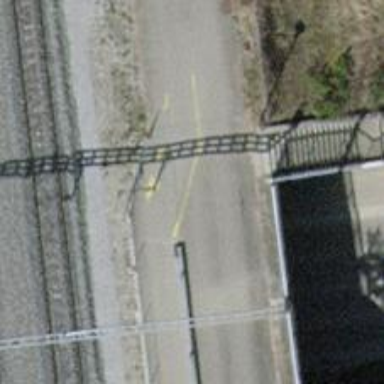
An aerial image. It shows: Asphalt cycleway.